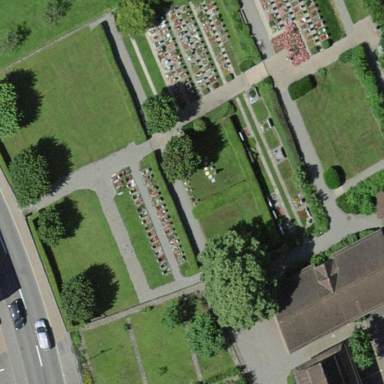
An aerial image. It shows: Cemetery.